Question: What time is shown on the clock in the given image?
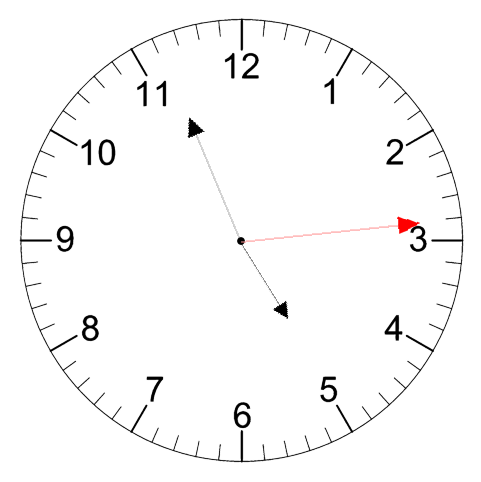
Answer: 04:56:14